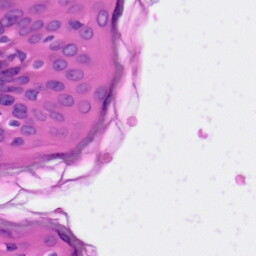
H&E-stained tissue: Skin